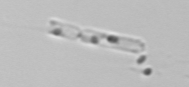
Label: Cerataulina_pelagica